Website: bh-photo
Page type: address-validator
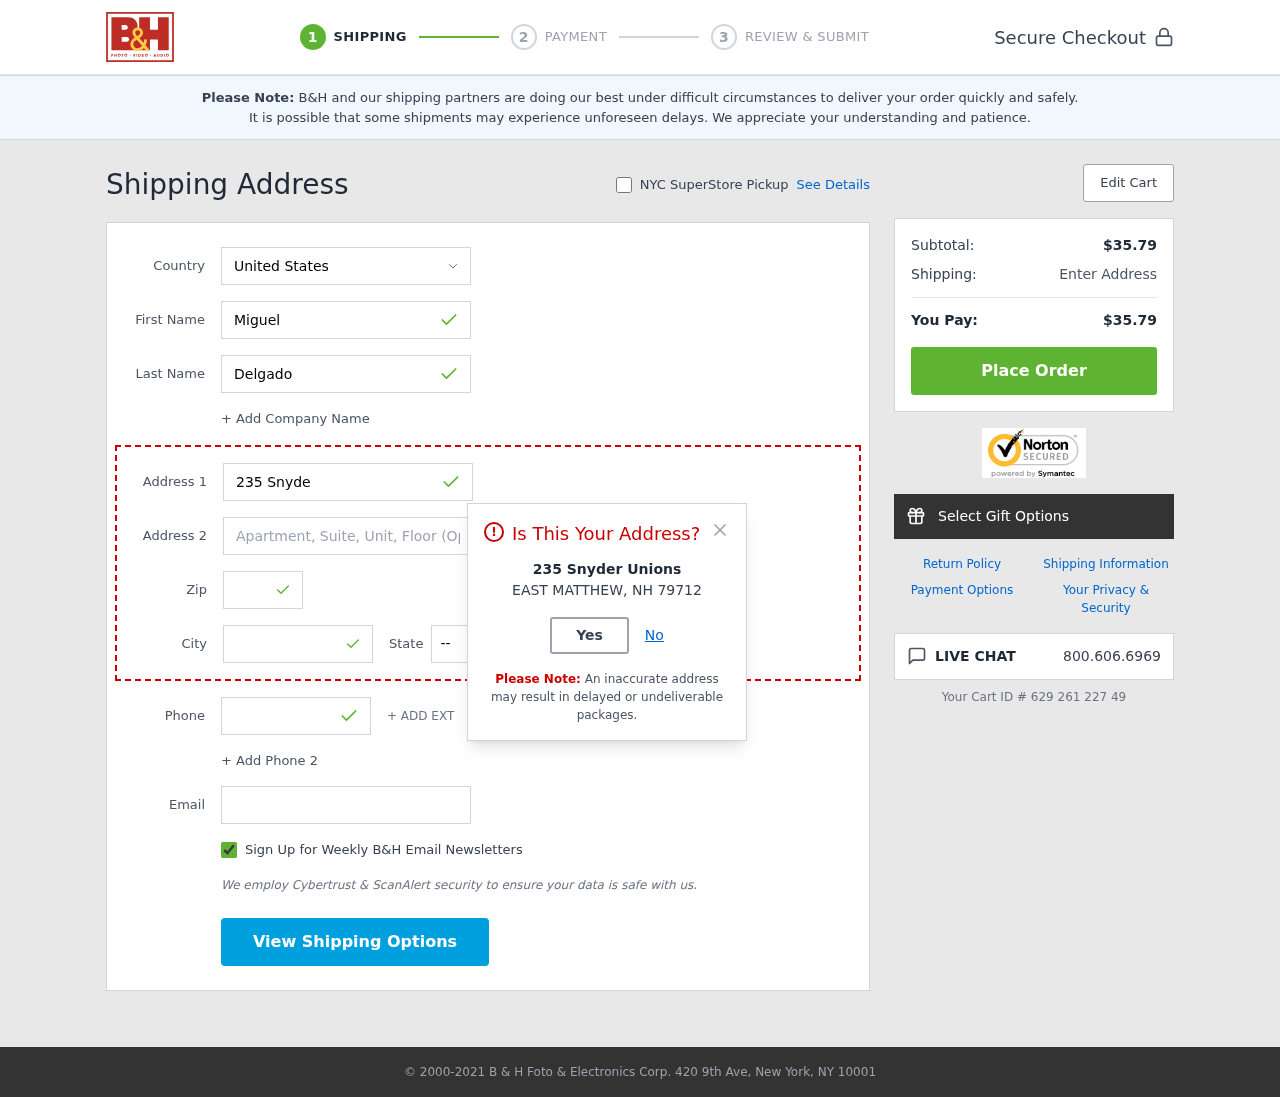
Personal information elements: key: PII_CITY
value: East Matthew
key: PII_COUNTRY
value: United States
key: PII_EMAIL
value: migueldelgado@gmail.com
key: PII_FIRSTNAME
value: Miguel
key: PII_LASTNAME
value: Delgado
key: PII_PHONE
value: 4165992009
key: PII_POSTCODE
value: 79712
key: PII_STATE_ABBR
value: NH
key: PII_STREET
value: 235 Snyder Unions
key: PII_CITY_MODAL
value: EAST MATTHEW
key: PII_POSTCODE_FULL
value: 79712
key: PII_POSTCODE_NUMERIC
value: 79712
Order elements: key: ORDER_SUBTOTAL
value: $35.79
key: ORDER_TOTAL
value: $35.79
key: ORDER_ID
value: Your Cart ID # 629 261 227 49